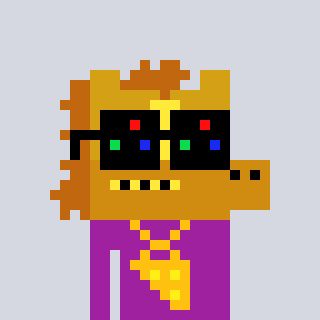
a pixel art character with square black sunglasses, a yellow horse-shaped head and a magenta-colored body on a cool background